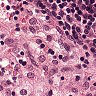
Metastatic tissue present: no